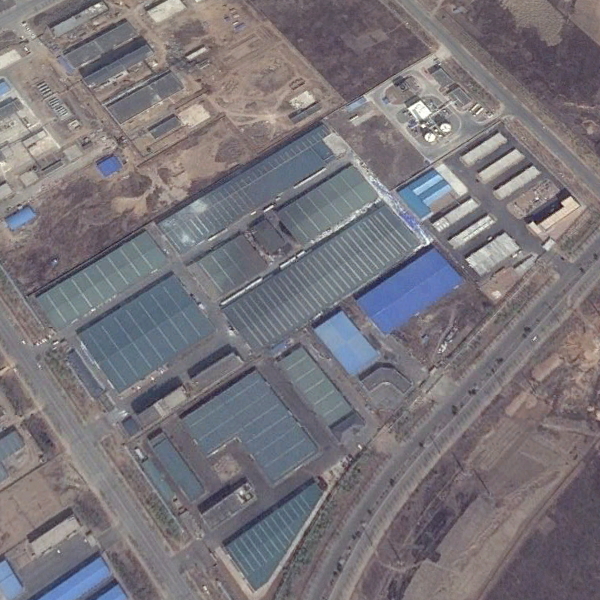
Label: Industrial